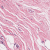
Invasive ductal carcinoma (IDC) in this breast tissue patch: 0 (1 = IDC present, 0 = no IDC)